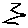
Label: zigzag